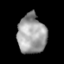
Tissue: lung
Cell type: T cells
Senescence score: 0.1737
Nuclear area (px): 1093
Mean DAPI intensity: 158.909